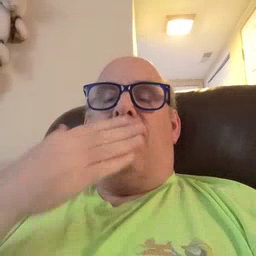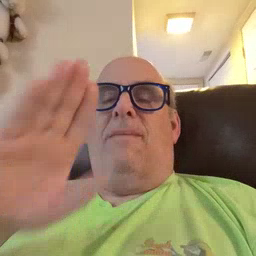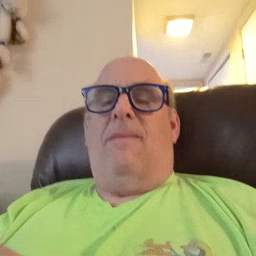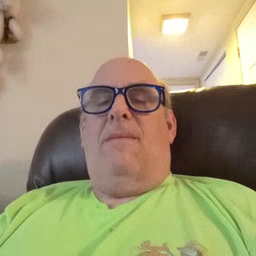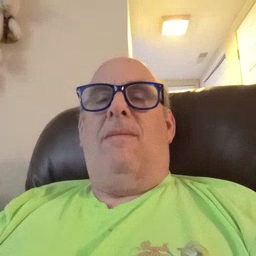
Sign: bad